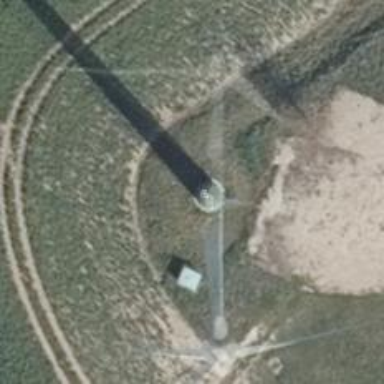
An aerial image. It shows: Wind generator is in the picture.